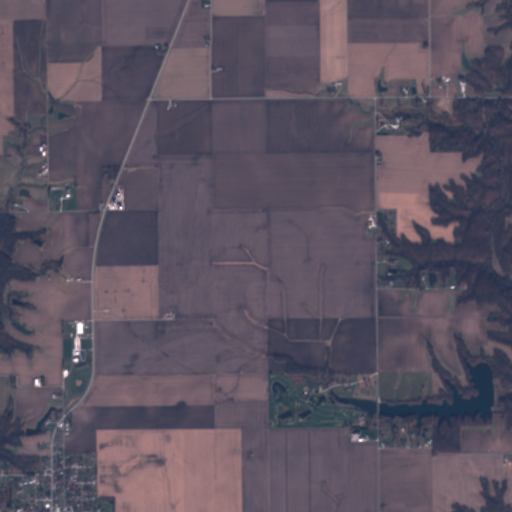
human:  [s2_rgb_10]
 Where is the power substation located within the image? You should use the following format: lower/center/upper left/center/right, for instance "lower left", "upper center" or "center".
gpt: The power substation is located in the lower left of the image.
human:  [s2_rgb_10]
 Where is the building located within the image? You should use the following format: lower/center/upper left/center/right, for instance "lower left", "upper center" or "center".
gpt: The building is located in the lower left of the image.
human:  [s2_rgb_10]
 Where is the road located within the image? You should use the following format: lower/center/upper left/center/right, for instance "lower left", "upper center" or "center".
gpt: There is no road in the image.